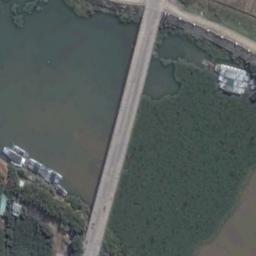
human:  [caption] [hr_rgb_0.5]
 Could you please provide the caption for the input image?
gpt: Most of the area the bridge strides is bare land .

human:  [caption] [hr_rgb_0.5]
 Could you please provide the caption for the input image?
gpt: A bridge built on a dark green river .

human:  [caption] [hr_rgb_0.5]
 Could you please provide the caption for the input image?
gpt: A bridge connects the land on both sides of the turquoise river  There are several green islands in the river .

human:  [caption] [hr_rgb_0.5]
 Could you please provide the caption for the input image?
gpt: A bridge is over the river with some boats in it .

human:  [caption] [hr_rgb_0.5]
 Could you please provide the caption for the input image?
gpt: Many green plants are under the bridge .